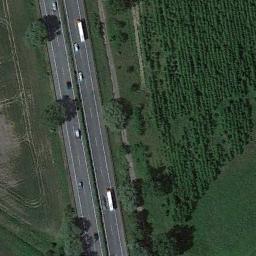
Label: freeway